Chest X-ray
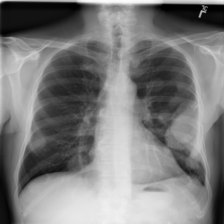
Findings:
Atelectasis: negative
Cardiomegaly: negative
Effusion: negative
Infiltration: negative
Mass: positive
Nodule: negative
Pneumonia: negative
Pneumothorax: negative
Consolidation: negative
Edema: negative
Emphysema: negative
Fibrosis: negative
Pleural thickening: negative
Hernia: negative